Поверхность лабораторного стола имеет форму квадрата со стороной $3d = 3~м$. По центру параллельно столу расположена конвейерная лента ширины $d = 1~м$, движущаяся с постоянной скоростью $V = 3~м/с$. Высота верхней поверхности ленты совпадает с высотой поверхности стола. Маленький плоский диск помещают посередине одной из сторон (в точке $A$ как показано на рисунке) и сообщают ему начальную скорость $v_0 = 4~м/с$ перпендикулярно ленте. Трение между столом и диском пренебрежимо мало, а коэффициент трения диска с поверхностью ленты равен $\mu = 0.5$.
В какой точке стола диск покинет его?
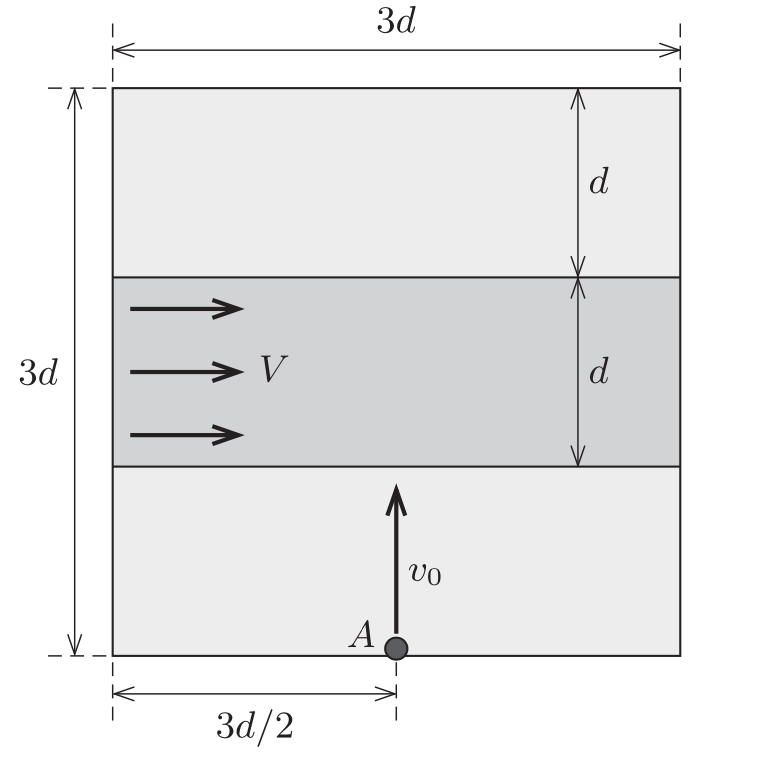
Ответ: Диск сместится по горизонтали на $\Delta{x}\approx0.426~м$
Темы:
T, Механика, Кинематика, Сложение скоростей, 200 задач, Движение по параболе